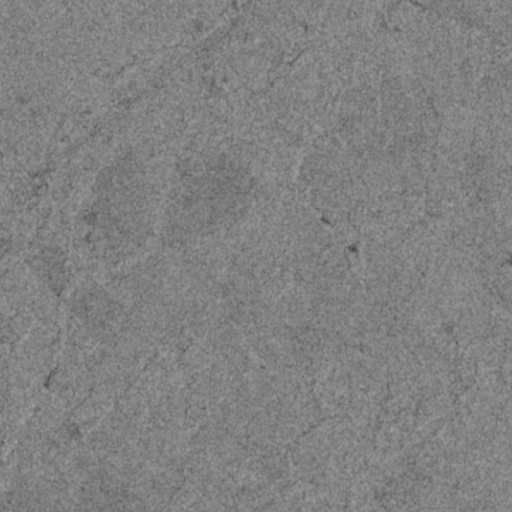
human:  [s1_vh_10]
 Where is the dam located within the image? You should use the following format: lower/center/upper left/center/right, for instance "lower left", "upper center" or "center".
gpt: The dam is located in the lower right of the image.
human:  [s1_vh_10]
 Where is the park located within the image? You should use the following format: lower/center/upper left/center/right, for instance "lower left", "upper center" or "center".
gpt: The park is located in the lower right of the image.
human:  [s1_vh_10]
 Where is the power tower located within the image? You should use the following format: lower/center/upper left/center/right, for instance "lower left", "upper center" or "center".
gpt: There is no power tower in the image.

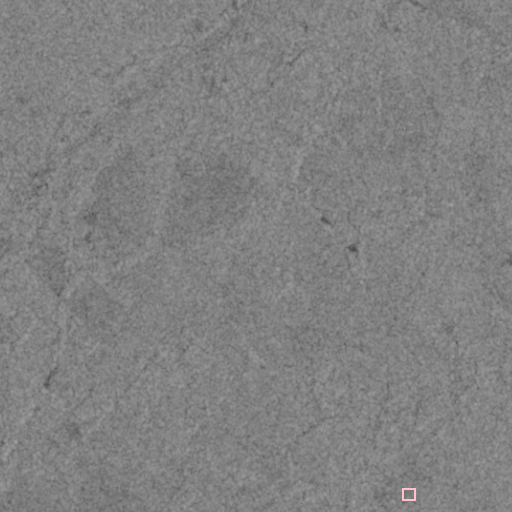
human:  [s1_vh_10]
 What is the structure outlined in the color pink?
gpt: The structure outlined in pink is a park.
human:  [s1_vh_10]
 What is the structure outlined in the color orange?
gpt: There is no orange outline.